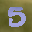
Label: 5